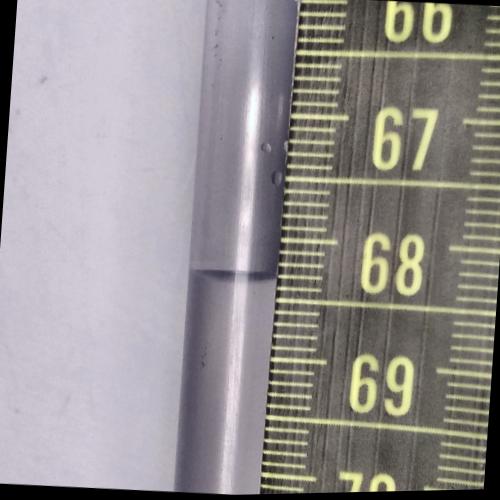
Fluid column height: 68.3 cm